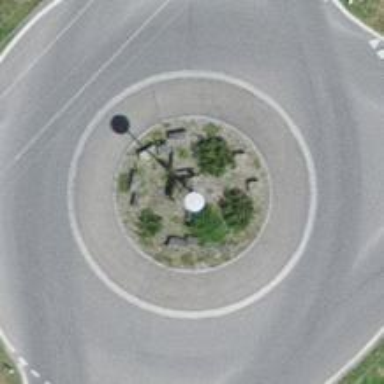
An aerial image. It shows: Secondary road with asphalt surface leading to roundabout junction.